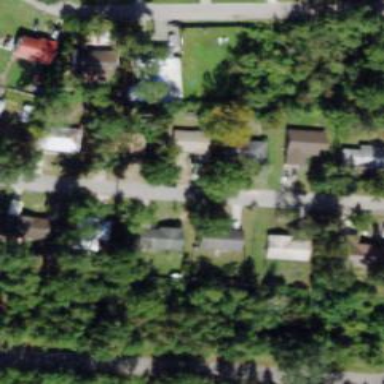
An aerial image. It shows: Residential area composed of single-family homes.